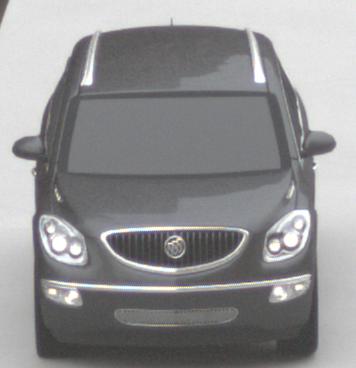
Make: Buick
Model: Enclave
Detailed model: GMT967
Model produced from: 2007
Model produced until: 2017
Doors: 5
Color: gray
Road condition: dry road
Daytime: midday
Contrast: low contrast